This continuous-wavelet-transform scalogram was computed from a bearing vibration snapshot. Determine the bearing's health state. Answer with exactly one of: normal, inner_race, outer_race, ball.
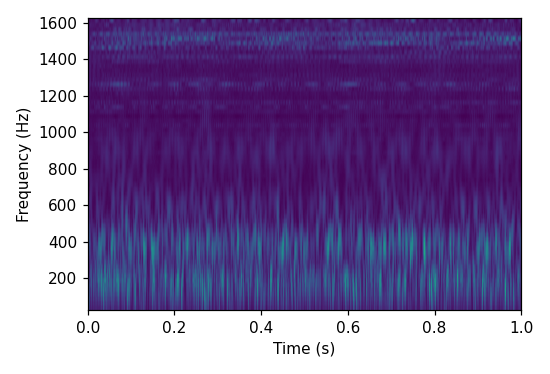
Answer: ball